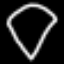
Label: diamond